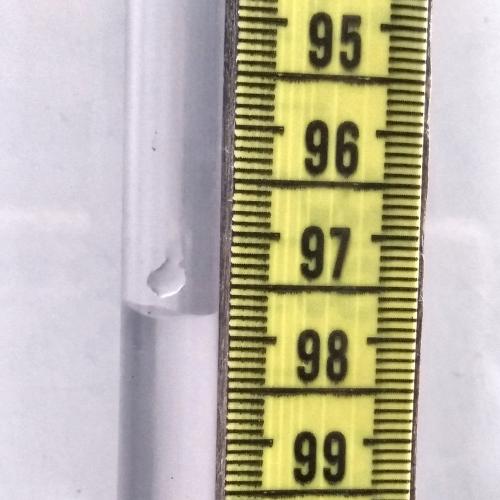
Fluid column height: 97.8 cm